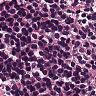
Metastatic tissue present: no